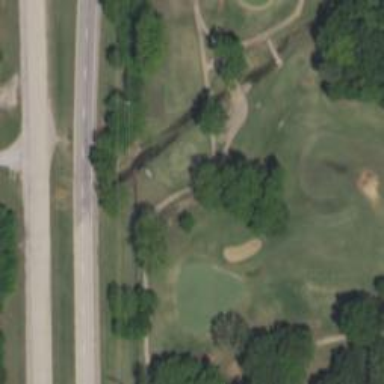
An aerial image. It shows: Pathway for golfing.